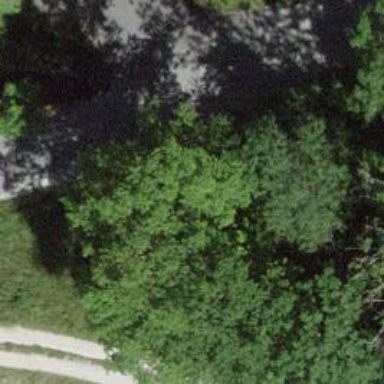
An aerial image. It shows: Culvert tunnel.